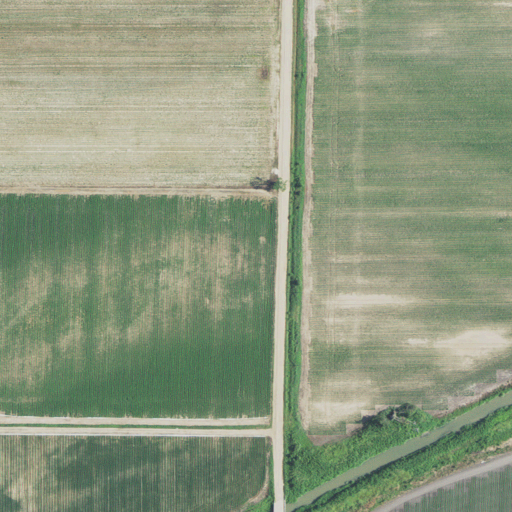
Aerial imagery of island in Missouri named Holcomb Island (historical) containing cultivated crops, open development, and low intensity development